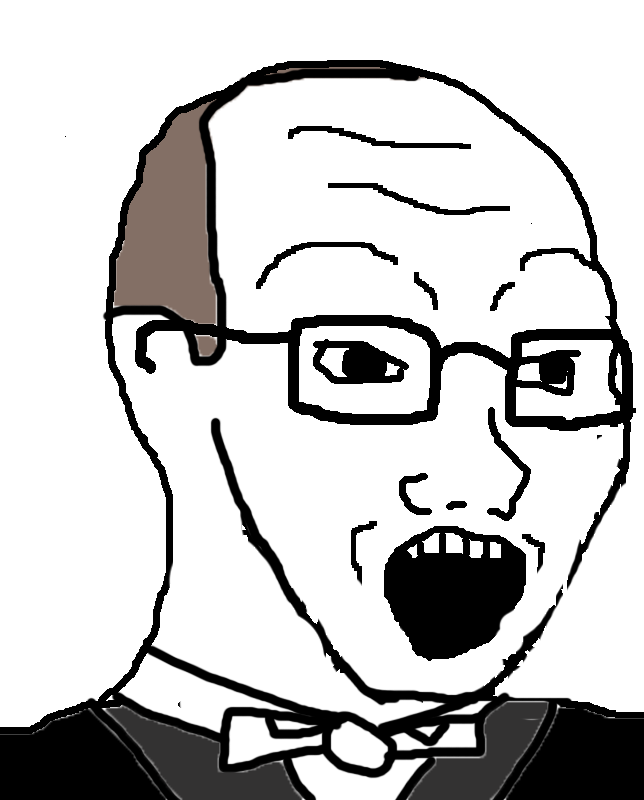
Label: 5_Soyjak